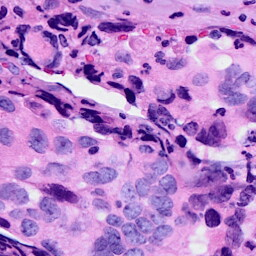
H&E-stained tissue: Breast